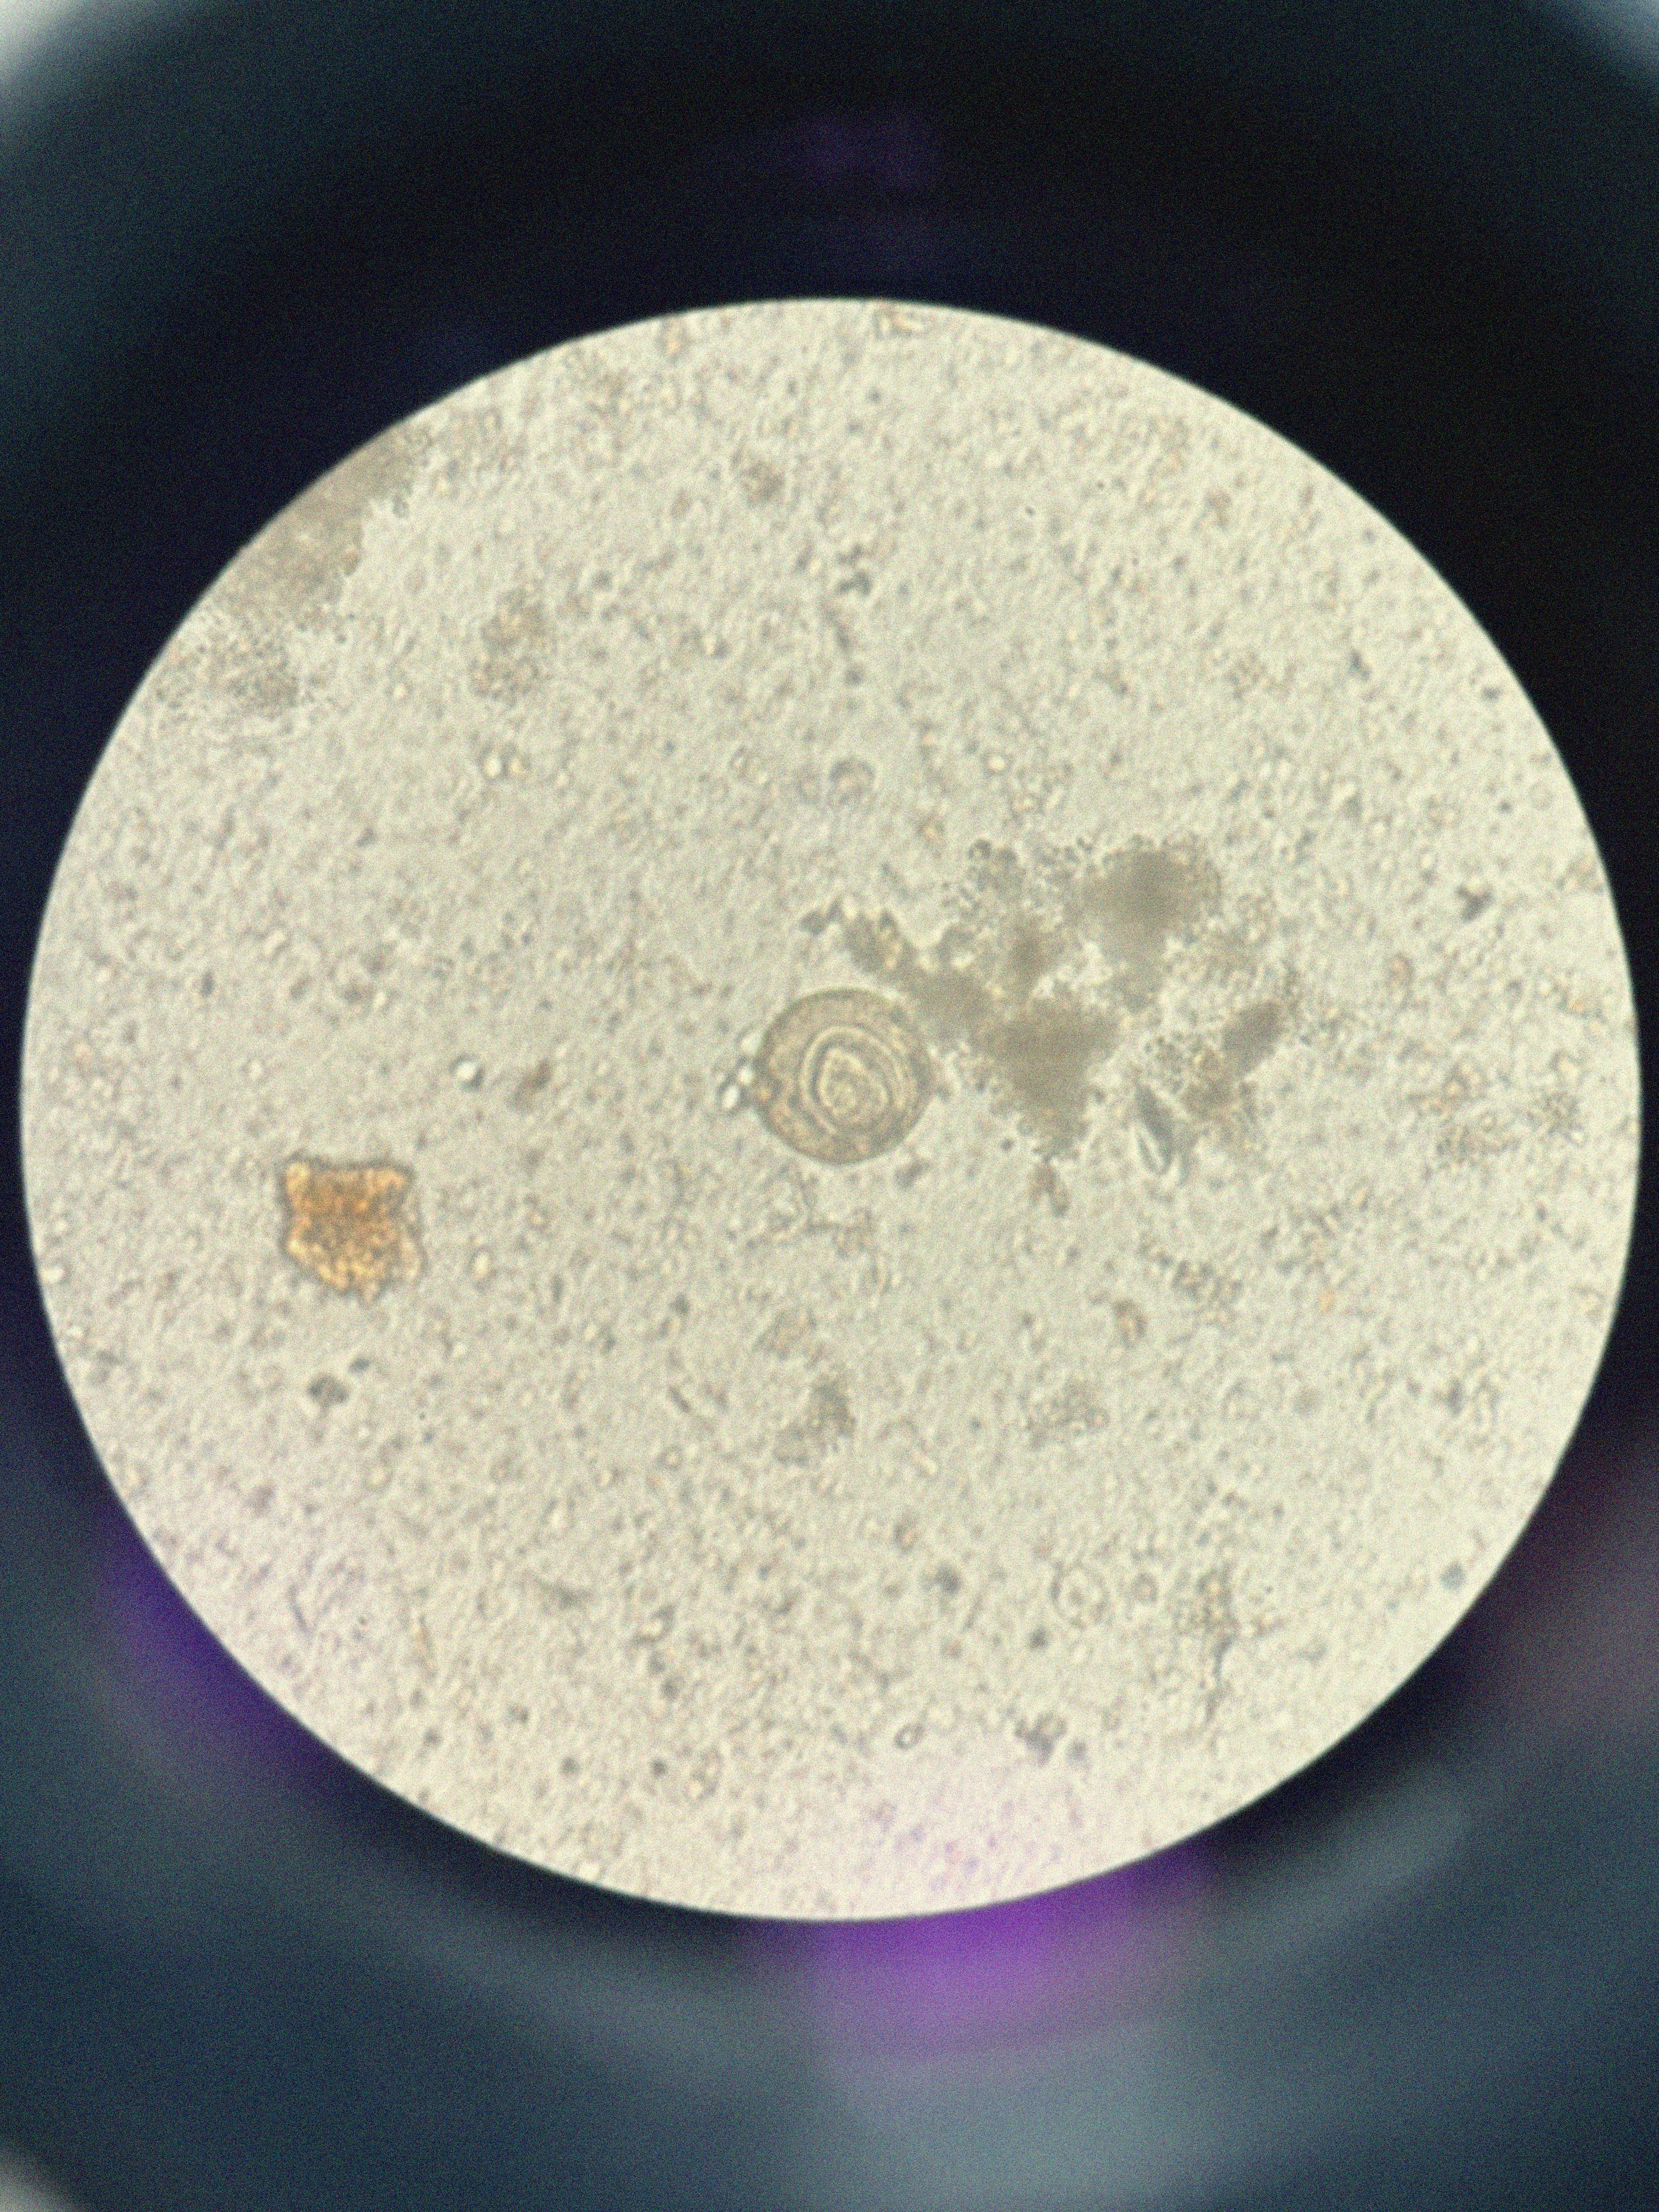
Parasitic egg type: Hymenolepis diminuta